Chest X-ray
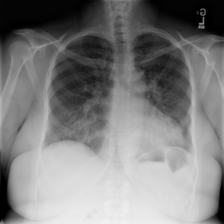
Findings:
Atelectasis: negative
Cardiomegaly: negative
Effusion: negative
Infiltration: positive
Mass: negative
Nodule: negative
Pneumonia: negative
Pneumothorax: negative
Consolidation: negative
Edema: negative
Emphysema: negative
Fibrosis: positive
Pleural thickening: negative
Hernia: negative